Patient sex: M
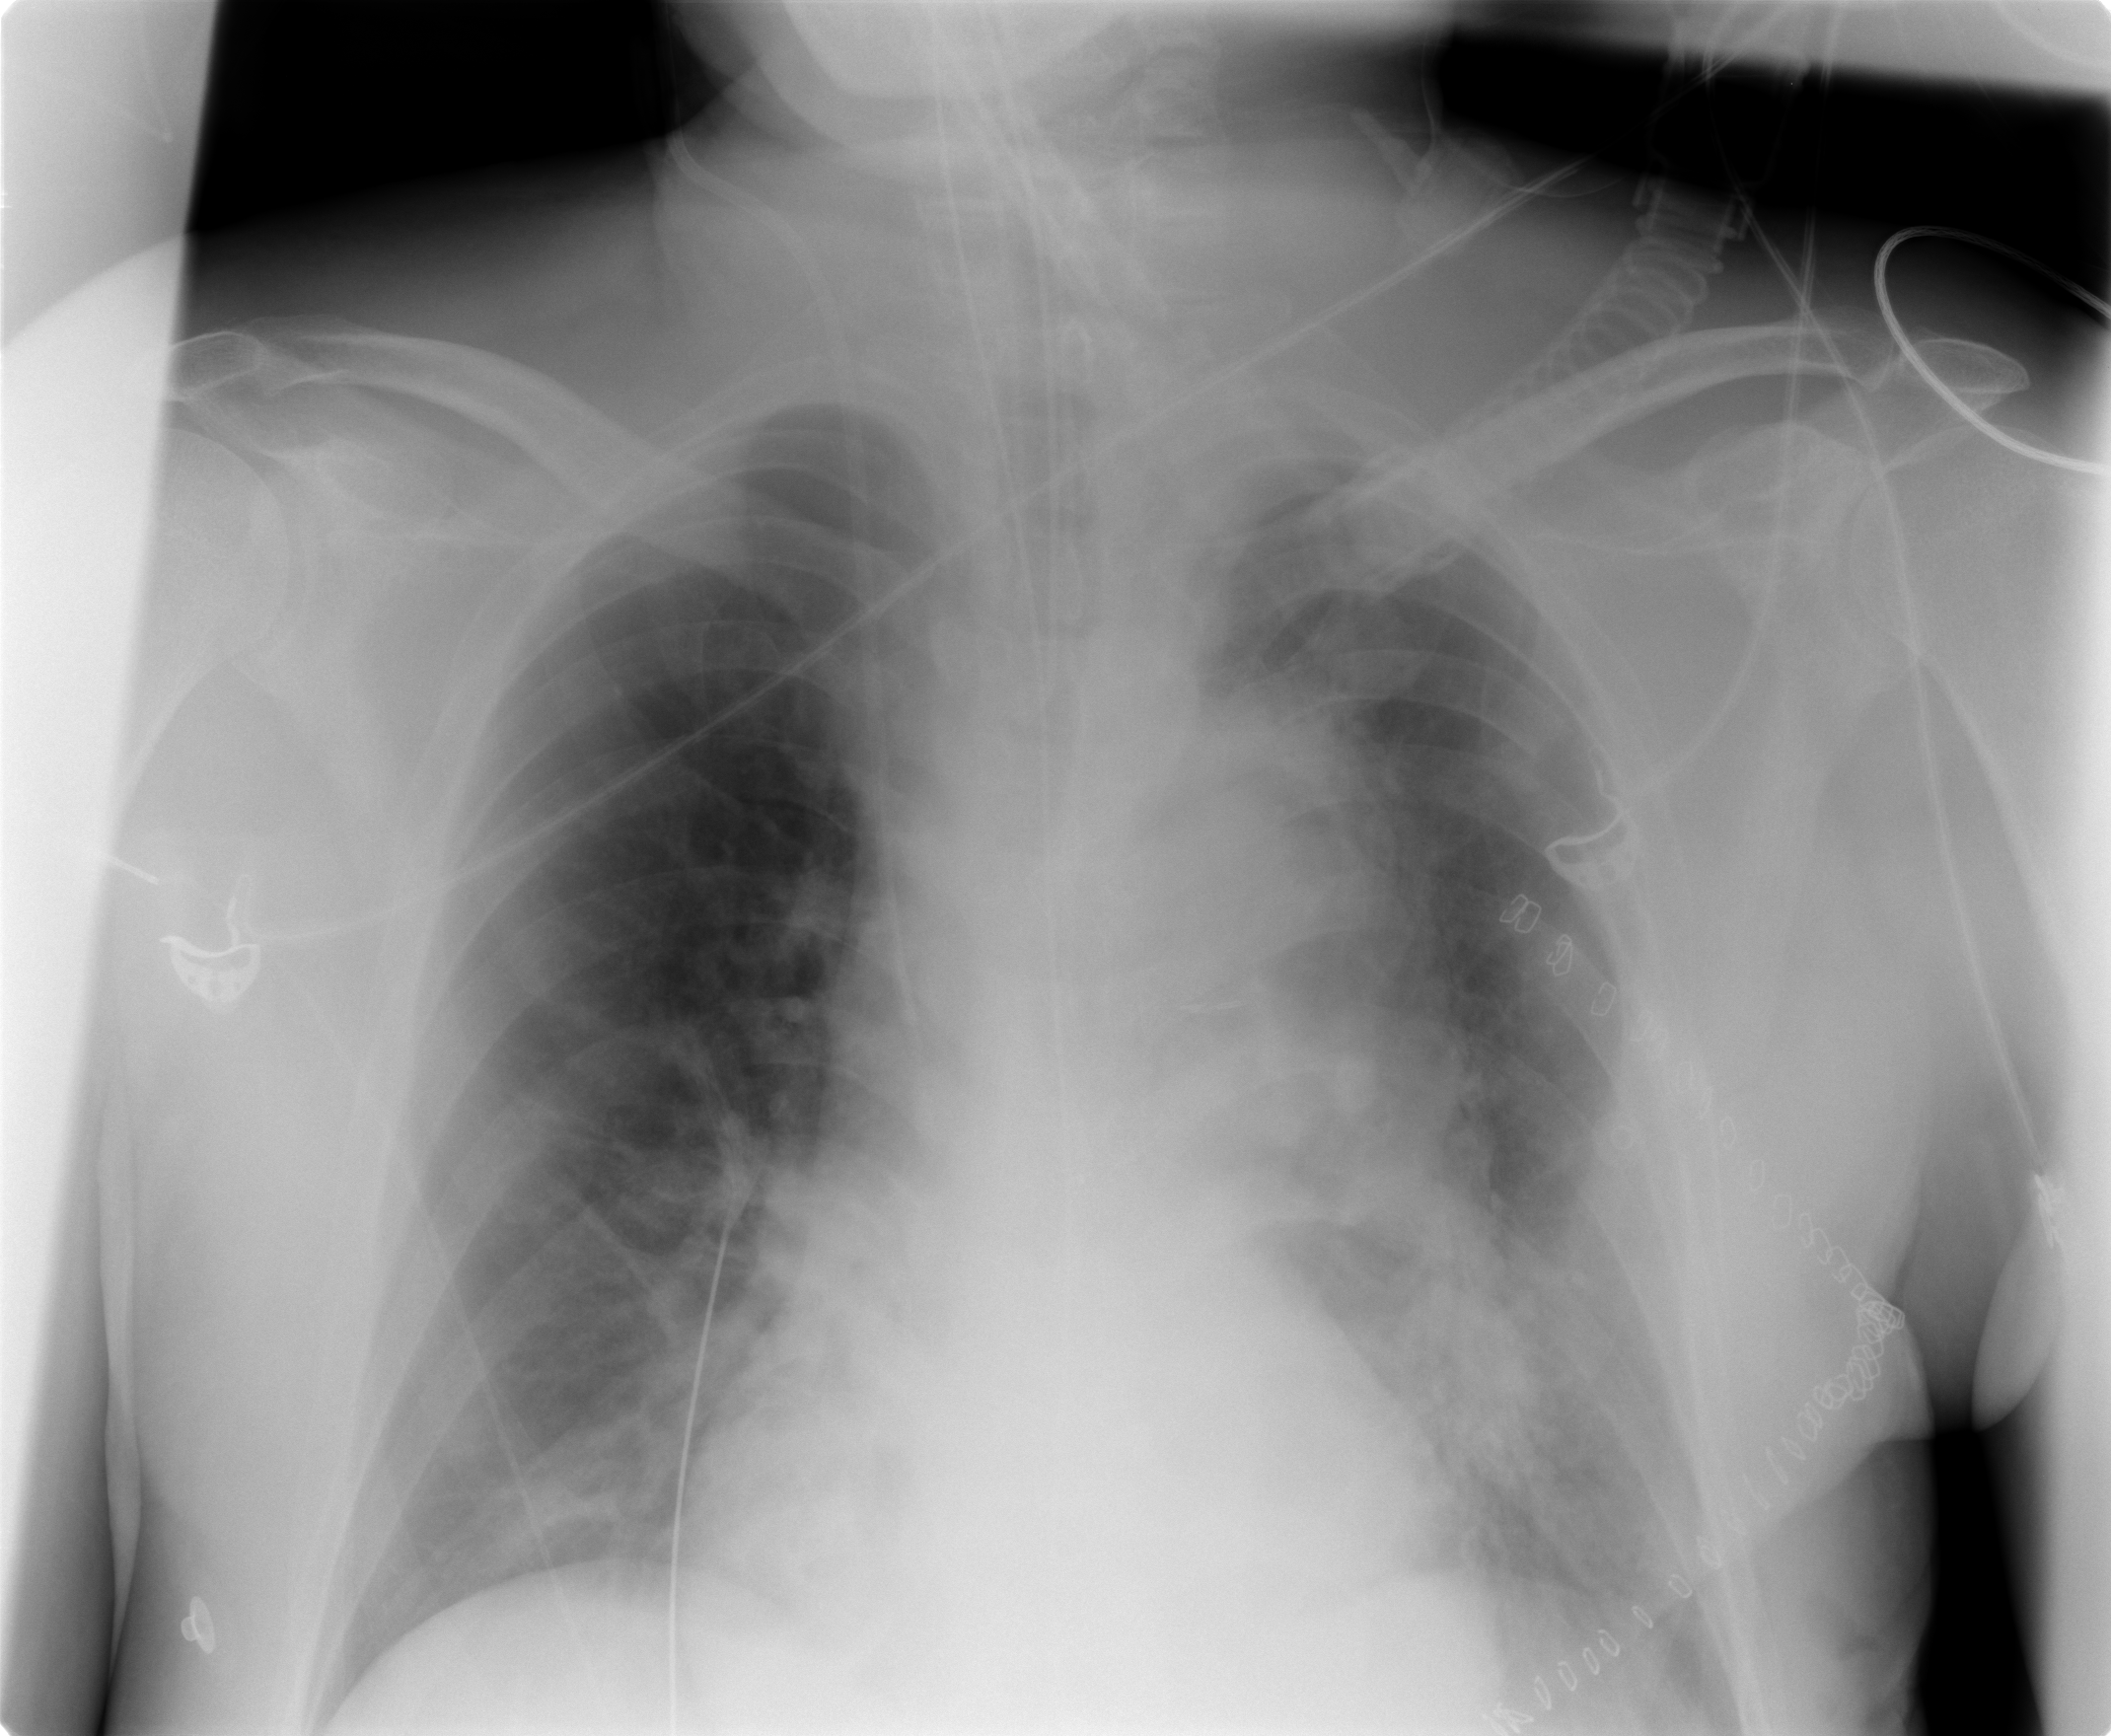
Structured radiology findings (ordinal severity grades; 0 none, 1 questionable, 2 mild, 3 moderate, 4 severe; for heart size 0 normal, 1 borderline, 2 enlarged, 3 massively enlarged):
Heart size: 0
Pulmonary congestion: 0
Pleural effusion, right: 0
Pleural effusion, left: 1
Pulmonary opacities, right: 0
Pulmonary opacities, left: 2
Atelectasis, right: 0
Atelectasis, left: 2